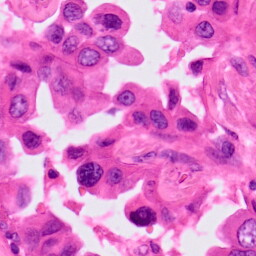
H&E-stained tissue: Lung